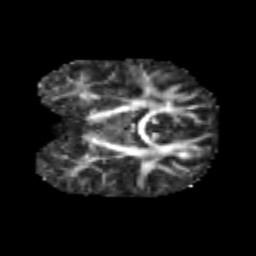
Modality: FA
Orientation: coronal
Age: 7
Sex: male
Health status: healthy